Aerial crown-view tile of a tropical tree (Barro Colorado Island, Panama), acquired 20250414:
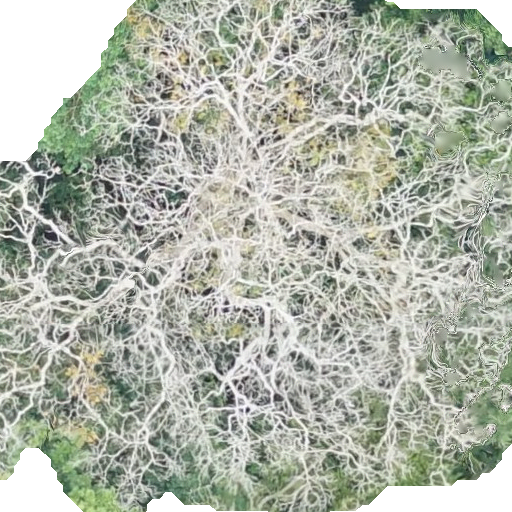
Species: Dipteryx oleifera
GBIF accepted scientific name: Dipteryx oleifera
Crown area: 441.472 m²